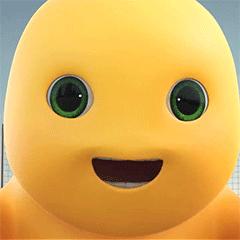
Label: nailong